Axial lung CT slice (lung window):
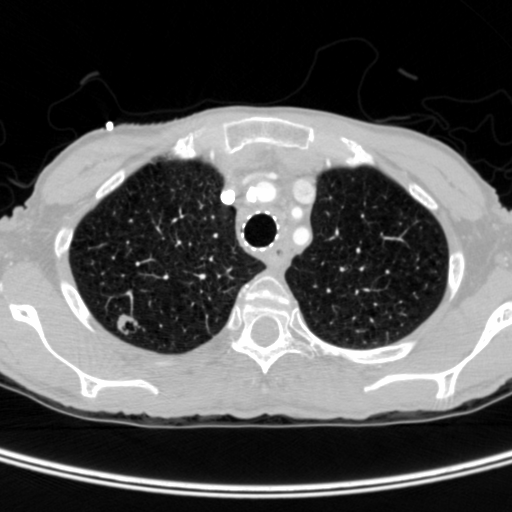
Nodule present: yes
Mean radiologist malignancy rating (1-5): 4.667